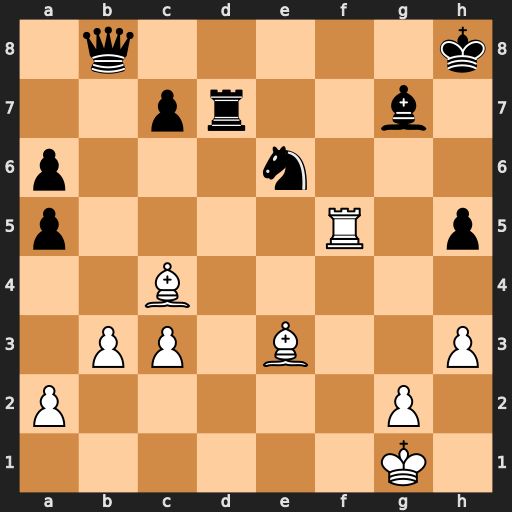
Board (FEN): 1q5k/2pr2b1/p3n3/p4R1p/2B5/1PP1B2P/P5P1/6K1
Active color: w
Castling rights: -
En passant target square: -
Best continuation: Rxh5+ Bh6 Rxh6+ Kg7 Rxe6